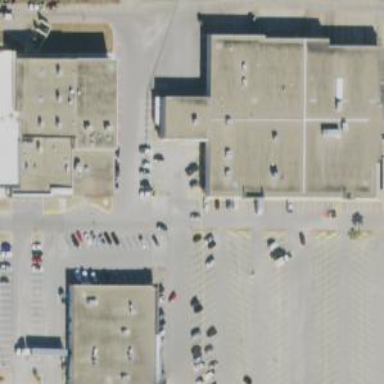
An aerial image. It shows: Retail building.